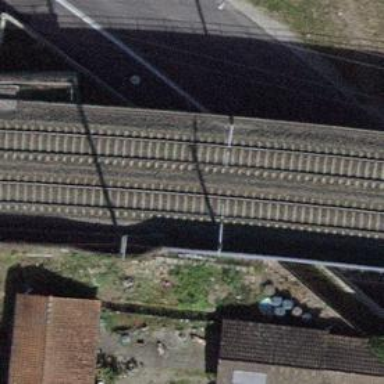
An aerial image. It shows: Single-track railway bridge with contact lines for electrification.